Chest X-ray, PA view. Patient: 59 years old, sex M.
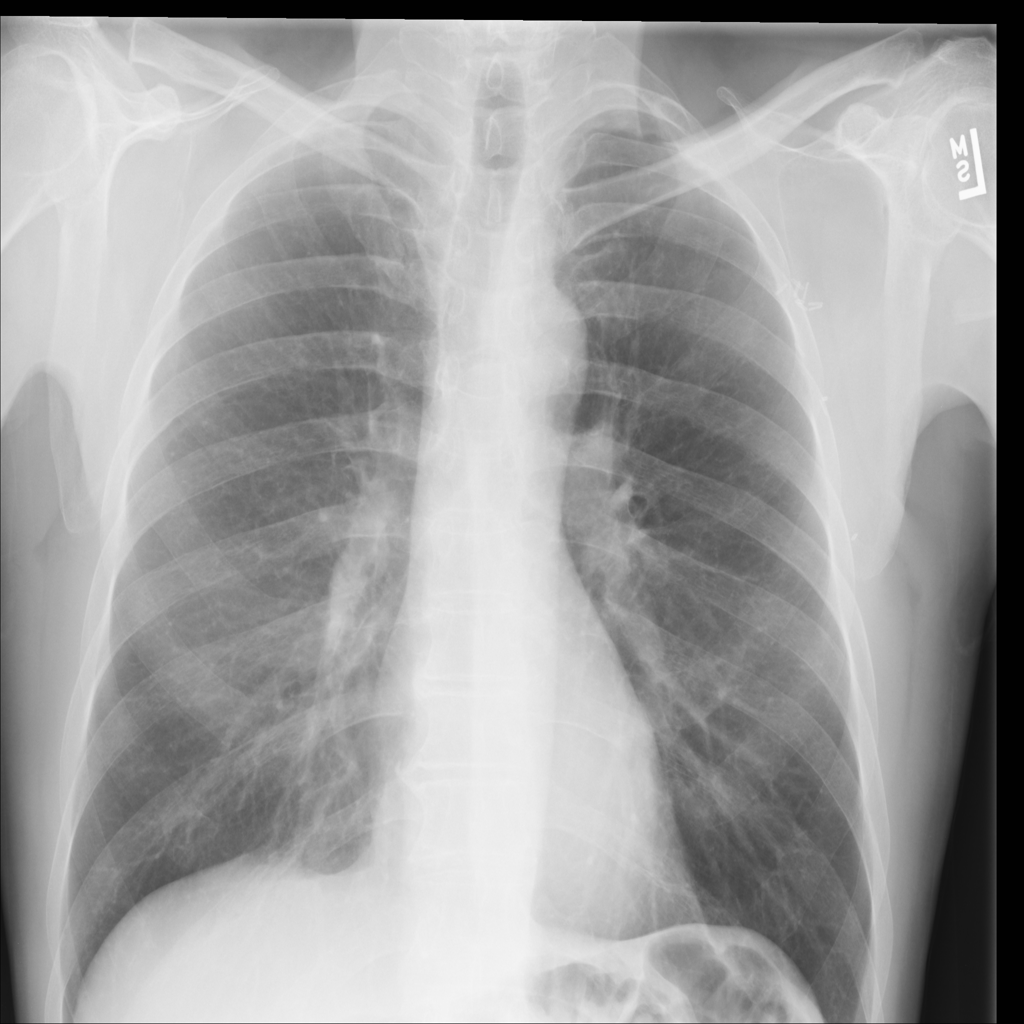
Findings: No Finding